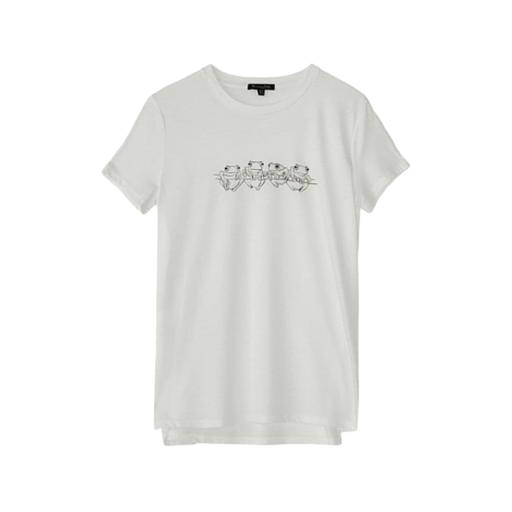
t-shirt twist graphic, graphic tee, white rag bone vintage crewneck tee, white background